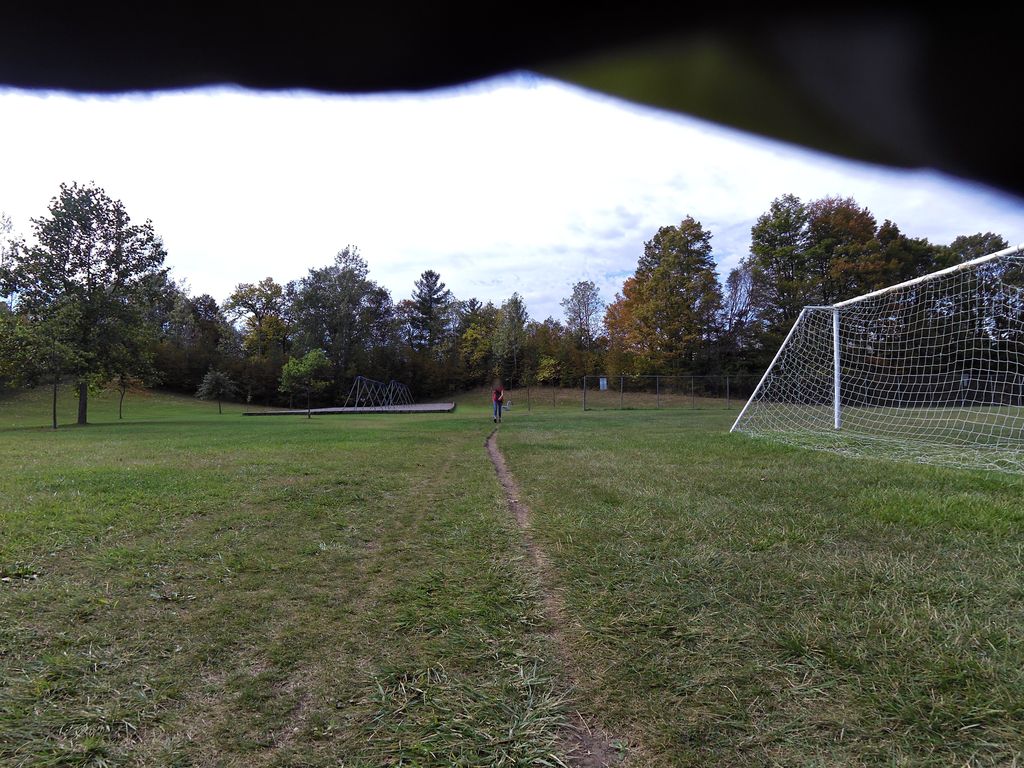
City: hamilton